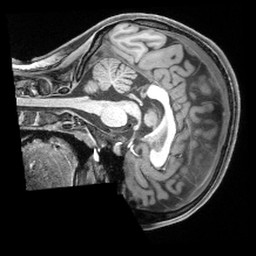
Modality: T1w
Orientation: sagittal
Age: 20
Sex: female
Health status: healthy
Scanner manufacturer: siemens
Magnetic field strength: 3 T
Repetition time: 2.4 s
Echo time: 0.00194 s